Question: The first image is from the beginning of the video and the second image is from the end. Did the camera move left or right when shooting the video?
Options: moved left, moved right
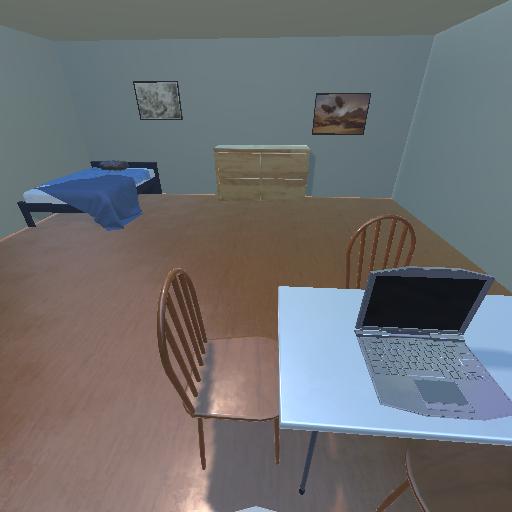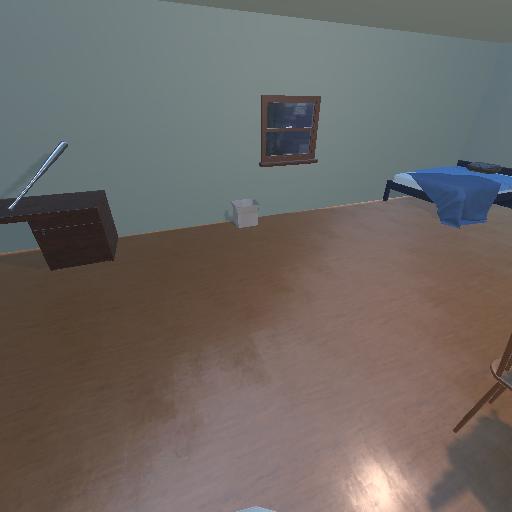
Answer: moved left